Field crop: tomato
Growth stage: 1
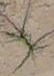
Species: cyperus